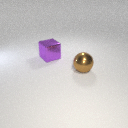
large purple metal cube behind large brown metal sphere